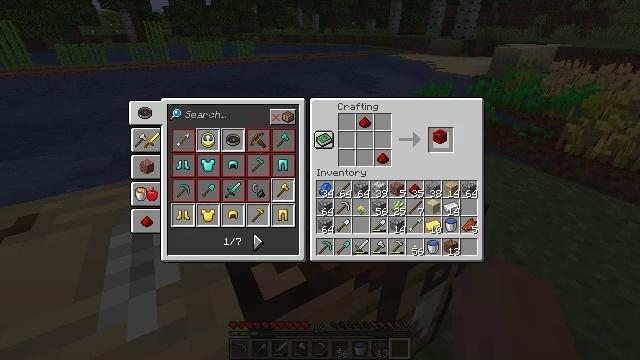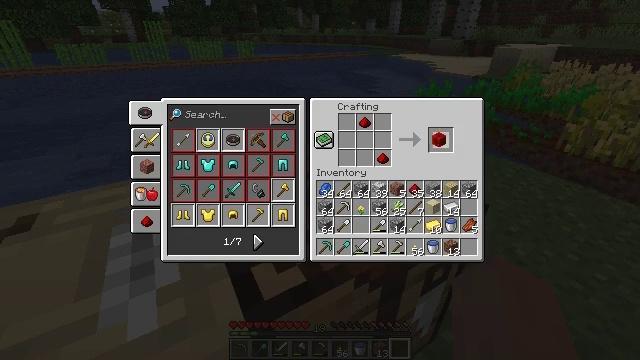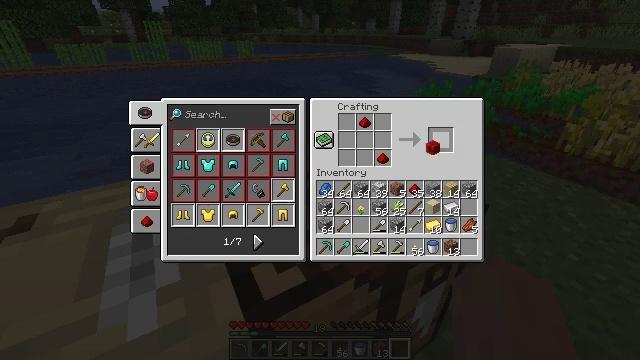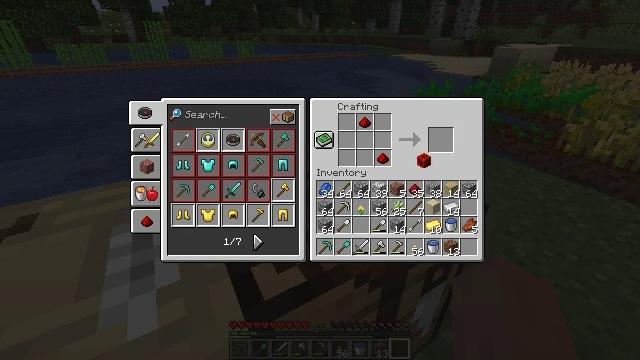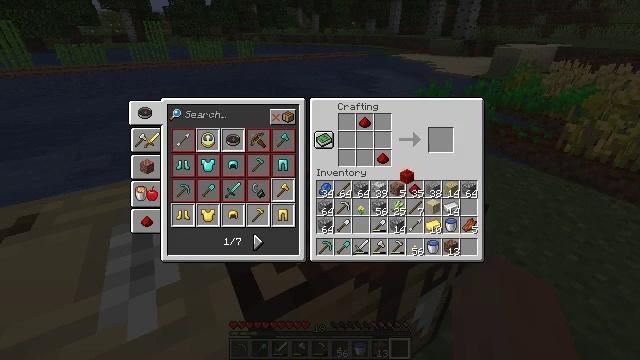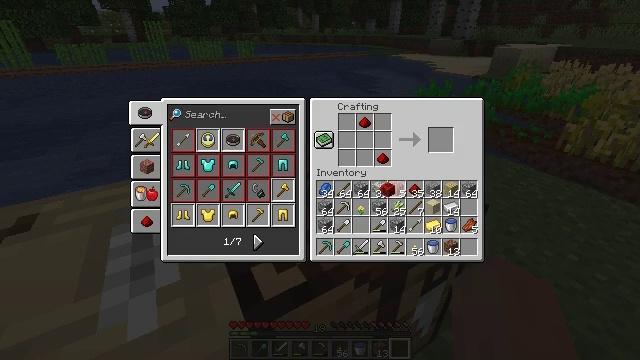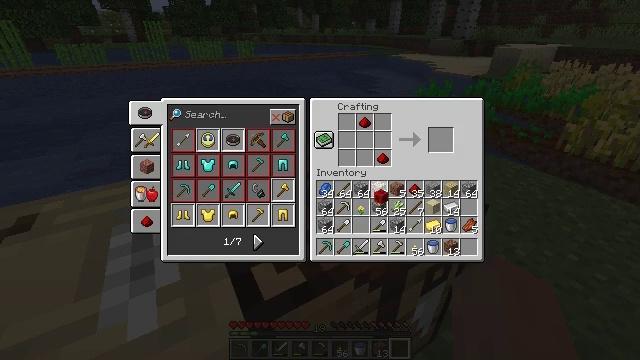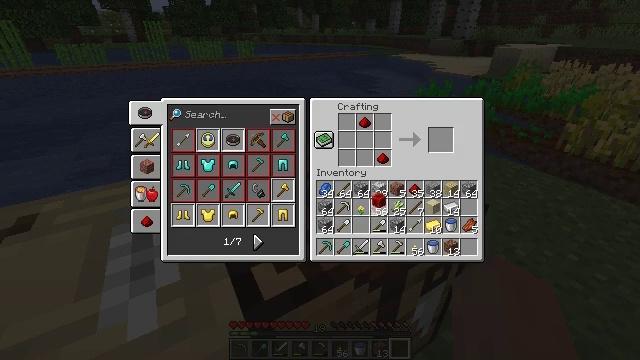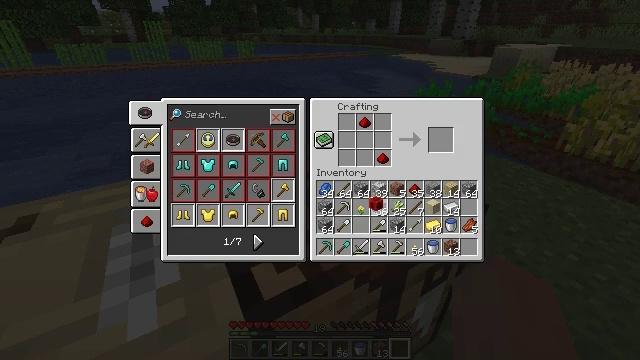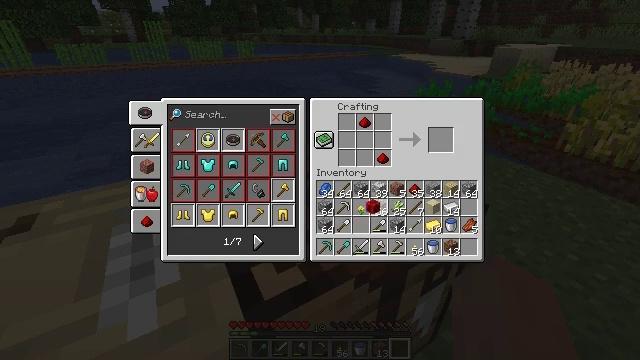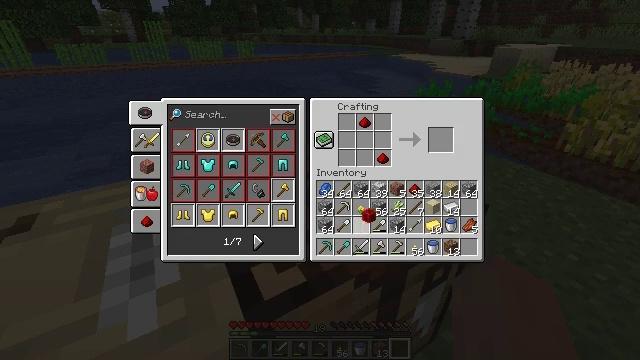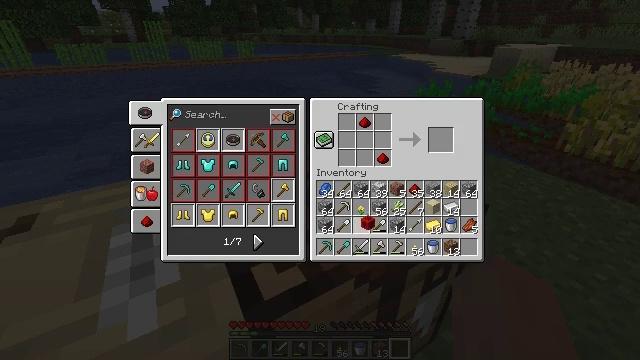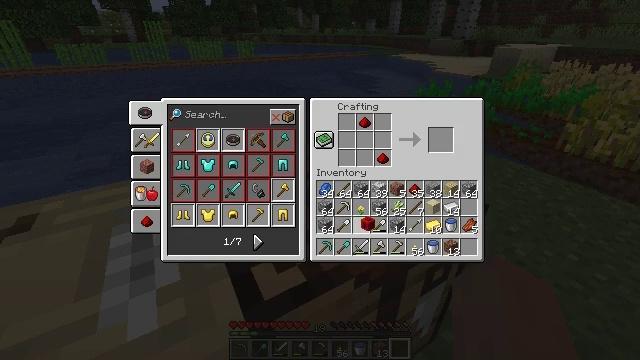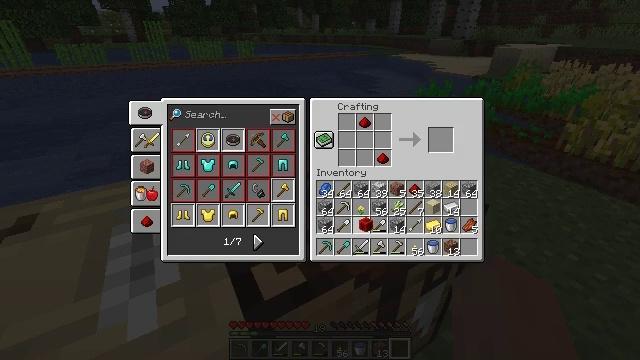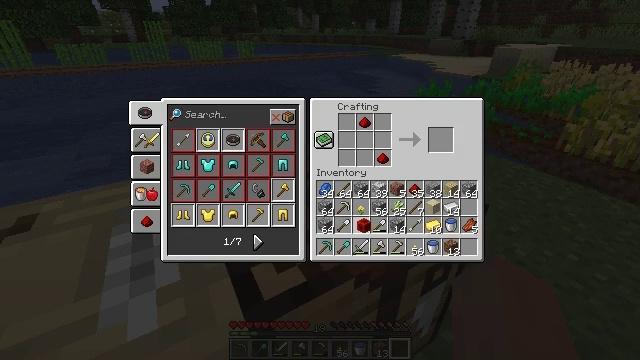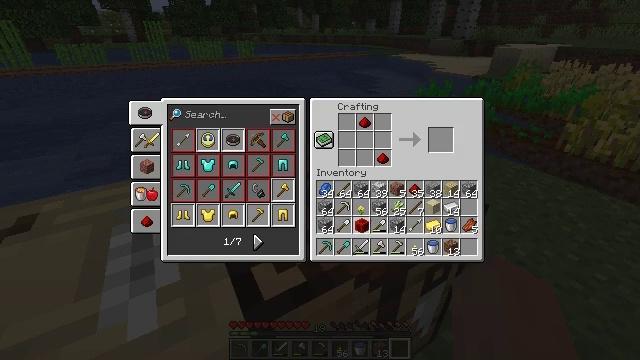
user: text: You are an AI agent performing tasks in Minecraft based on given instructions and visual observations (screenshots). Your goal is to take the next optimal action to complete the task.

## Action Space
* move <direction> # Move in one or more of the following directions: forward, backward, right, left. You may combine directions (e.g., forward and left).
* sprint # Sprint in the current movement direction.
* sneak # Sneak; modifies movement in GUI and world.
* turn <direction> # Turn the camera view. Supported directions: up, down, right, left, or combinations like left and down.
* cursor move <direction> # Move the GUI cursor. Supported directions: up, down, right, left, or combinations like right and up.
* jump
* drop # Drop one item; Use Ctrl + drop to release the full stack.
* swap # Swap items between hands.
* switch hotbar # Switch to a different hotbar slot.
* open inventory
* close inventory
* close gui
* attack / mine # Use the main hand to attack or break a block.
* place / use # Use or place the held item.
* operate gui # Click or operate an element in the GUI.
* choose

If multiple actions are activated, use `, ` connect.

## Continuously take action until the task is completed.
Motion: motion action
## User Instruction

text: Open the crafting table to craft redstone.
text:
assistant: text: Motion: open gui
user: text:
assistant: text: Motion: cursor move down
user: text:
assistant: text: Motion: cursor move left and down
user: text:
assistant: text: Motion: cursor move left and down
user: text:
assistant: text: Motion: cursor move left and down
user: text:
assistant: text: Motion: cursor move left and down
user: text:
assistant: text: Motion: no_op
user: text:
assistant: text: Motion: no_op
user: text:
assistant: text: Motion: no_op
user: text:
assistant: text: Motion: cursor move down
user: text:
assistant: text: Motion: no_op
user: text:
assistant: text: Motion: no_op
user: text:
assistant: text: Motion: no_op
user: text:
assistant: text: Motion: no_op
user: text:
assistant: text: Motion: no_op
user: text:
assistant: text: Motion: operate gui
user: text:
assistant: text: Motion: operate gui
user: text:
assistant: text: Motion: operate gui
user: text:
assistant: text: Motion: cursor move right
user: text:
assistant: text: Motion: cursor move right and up
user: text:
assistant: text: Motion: cursor move right and up
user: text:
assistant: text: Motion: cursor move up
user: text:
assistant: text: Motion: cursor move up
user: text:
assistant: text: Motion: cursor move left and up
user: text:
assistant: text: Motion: cursor move left and up
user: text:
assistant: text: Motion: no_op
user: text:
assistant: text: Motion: no_op
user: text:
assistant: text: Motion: no_op
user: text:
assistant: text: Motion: no_op
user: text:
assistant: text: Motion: no_op